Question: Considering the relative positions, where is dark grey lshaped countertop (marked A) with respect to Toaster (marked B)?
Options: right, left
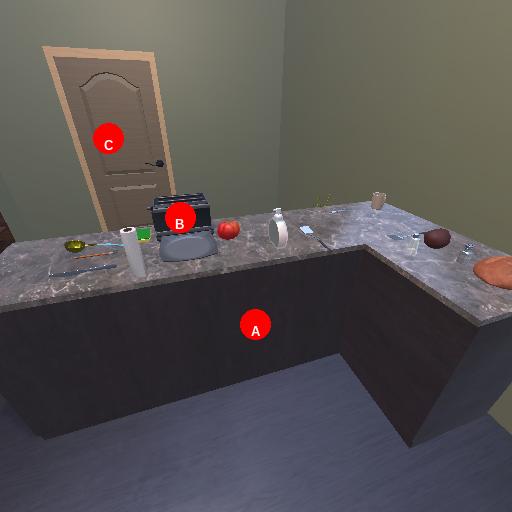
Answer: right